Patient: sex M, age 71
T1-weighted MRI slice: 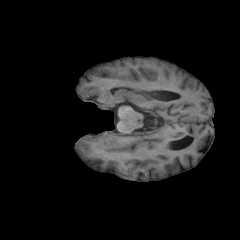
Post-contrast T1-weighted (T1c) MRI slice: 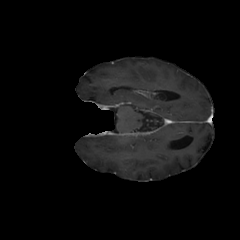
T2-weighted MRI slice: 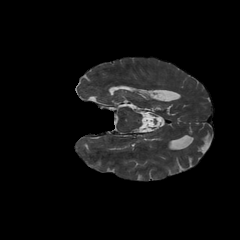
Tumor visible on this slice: no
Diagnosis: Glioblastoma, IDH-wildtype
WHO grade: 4